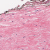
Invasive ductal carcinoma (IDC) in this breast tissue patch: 0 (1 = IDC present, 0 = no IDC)